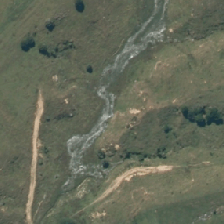
Land cover: grose_broom